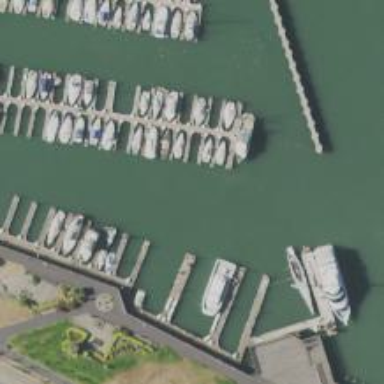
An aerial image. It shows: Man-made pier.